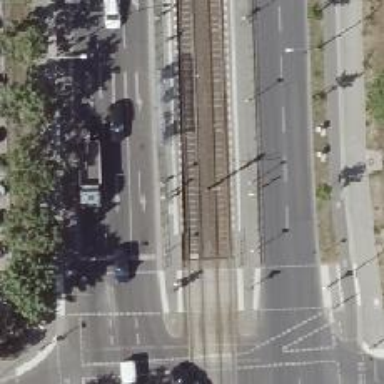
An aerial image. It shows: Tram stop position for public transport.